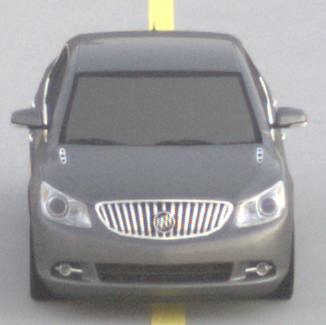
Make: Buick
Model: LaCrosse
Detailed model: Gen. 2
Model produced from: 2009
Model produced until: 2016
Doors: 4
Color: gray
Road condition: dry road
Daytime: sunrise or sunset
Contrast: low contrast